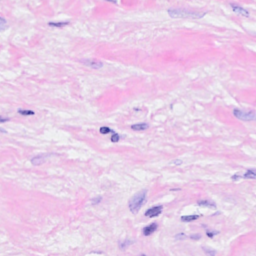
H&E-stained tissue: Breast